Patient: sex M, age 83
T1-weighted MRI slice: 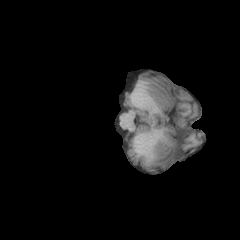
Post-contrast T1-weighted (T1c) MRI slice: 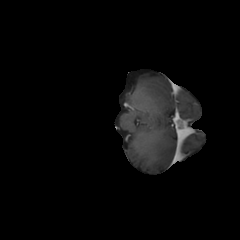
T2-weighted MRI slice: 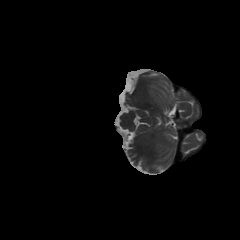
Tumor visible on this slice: no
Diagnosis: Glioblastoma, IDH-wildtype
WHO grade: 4